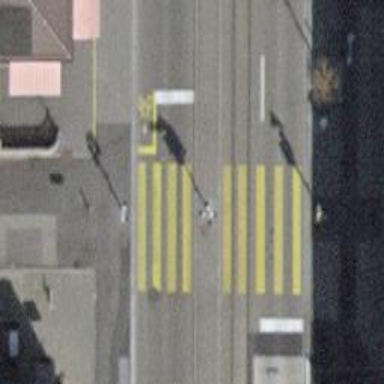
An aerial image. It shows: Road with traffic signals and zebra crossing marked by zebra lines.